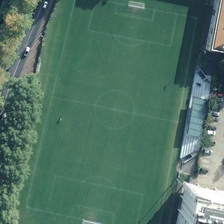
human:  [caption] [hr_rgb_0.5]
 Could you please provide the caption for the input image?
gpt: some trees are near a polygonal green pond .

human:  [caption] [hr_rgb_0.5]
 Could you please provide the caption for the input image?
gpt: two buildings and two rows of green trees are in two sides of a football field .

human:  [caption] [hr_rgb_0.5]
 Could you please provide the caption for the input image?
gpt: two buildings and two rows of green trees are in two sides of a football field .

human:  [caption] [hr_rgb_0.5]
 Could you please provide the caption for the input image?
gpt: some trees are near a polygonal green pond .

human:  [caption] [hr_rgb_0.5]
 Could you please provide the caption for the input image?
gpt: two buildings and two rows of green trees are in two sides of a football field .